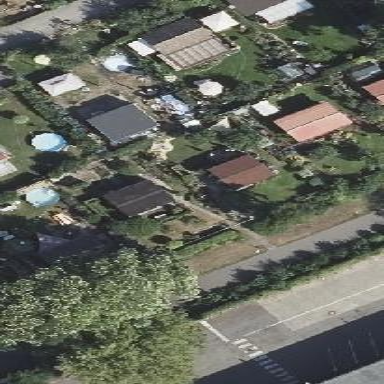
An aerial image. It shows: Plot in the allotments.